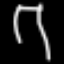
Label: pants